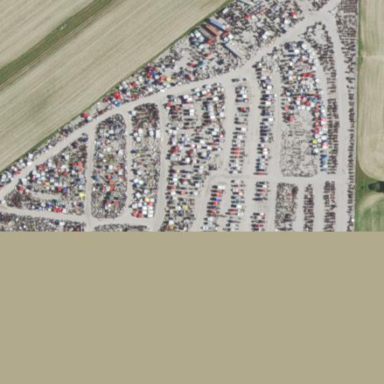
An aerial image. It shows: Industrial area designated as scrap yard.